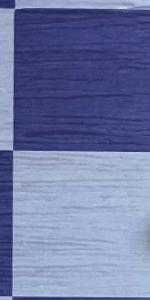
Label: Empty